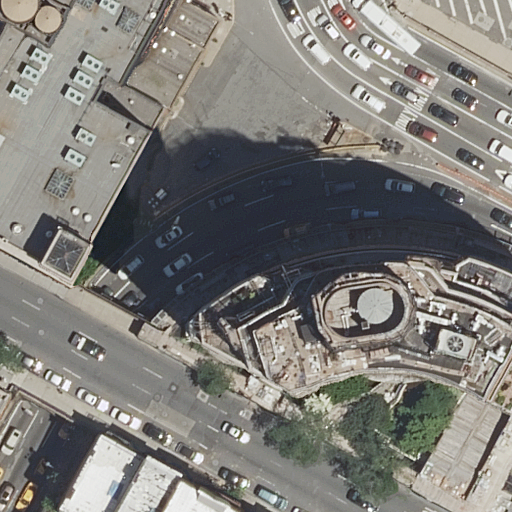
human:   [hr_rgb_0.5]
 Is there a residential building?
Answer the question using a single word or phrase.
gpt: yes

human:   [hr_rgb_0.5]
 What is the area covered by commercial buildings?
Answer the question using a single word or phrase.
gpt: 0m2

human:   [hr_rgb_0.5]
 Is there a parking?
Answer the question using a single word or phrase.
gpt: yes

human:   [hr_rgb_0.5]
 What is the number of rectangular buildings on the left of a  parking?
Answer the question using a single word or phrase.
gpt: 4

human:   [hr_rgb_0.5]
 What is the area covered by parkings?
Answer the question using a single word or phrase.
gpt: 105m2

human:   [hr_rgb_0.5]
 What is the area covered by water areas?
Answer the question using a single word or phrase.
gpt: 0m2

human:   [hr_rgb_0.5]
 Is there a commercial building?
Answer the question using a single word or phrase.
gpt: no

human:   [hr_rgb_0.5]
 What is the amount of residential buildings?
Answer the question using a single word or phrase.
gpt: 6

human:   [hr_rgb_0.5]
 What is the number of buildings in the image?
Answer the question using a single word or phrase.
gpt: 6

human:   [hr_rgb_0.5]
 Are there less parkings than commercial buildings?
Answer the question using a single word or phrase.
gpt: no

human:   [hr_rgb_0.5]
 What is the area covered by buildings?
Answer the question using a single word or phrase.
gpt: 2521m2

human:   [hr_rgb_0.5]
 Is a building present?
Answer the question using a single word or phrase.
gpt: yes

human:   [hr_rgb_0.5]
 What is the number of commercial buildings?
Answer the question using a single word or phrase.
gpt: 0

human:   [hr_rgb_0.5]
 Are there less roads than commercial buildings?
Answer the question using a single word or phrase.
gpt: no

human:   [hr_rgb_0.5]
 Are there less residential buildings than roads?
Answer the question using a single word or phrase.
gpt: yes

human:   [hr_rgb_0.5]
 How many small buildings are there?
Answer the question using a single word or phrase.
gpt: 3

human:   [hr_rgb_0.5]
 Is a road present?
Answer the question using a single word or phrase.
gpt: yes

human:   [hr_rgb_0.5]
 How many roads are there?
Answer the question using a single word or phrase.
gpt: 12

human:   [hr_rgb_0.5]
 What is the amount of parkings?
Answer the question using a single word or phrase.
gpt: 2

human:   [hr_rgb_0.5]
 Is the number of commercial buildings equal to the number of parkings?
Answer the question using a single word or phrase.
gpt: no

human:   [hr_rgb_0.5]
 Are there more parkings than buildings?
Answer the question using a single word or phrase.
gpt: no

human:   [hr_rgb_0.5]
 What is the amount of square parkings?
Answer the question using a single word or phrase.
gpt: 0

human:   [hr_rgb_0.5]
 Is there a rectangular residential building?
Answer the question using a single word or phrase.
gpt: yes

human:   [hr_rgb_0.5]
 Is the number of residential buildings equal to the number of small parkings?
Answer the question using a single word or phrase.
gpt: no

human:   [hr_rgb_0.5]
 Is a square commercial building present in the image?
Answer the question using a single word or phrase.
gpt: no

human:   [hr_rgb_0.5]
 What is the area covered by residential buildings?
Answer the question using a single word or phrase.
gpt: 2521m2

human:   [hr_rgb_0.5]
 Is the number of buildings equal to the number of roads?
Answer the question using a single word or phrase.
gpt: no

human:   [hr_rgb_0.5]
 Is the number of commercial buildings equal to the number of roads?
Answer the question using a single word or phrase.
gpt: no

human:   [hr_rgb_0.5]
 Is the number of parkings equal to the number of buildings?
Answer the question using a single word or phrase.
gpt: no

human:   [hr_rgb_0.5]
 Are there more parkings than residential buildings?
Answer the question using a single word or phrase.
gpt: no

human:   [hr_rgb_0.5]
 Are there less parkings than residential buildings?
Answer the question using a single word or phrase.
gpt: yes

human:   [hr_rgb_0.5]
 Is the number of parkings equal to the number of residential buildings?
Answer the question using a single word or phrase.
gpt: no

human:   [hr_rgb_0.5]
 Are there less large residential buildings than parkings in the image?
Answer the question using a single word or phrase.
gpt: no

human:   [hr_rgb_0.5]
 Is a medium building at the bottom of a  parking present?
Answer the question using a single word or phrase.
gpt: no

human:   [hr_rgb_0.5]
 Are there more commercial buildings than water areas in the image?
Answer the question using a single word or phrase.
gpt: no

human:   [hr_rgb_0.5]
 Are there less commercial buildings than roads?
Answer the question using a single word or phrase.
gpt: yes

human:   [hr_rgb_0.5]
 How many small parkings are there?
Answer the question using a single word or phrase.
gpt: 2

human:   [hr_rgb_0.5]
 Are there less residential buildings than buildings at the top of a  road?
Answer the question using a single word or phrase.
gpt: no

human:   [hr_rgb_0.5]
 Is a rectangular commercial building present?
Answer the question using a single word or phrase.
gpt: no

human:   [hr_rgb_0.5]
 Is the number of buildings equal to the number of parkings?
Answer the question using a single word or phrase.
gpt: no

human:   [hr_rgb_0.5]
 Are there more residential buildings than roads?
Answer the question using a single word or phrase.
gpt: no

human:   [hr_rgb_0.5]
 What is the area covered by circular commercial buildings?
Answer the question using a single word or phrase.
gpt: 0m2

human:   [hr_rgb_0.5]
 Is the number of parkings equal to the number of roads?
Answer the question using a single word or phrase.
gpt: no

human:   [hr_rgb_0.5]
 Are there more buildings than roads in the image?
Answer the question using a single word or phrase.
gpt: no

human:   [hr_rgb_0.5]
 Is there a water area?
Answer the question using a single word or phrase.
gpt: no

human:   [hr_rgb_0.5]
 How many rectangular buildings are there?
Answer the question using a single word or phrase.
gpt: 4

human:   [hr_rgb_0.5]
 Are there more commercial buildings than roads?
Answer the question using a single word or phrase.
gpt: no

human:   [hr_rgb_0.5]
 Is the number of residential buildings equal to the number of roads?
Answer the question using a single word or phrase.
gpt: no

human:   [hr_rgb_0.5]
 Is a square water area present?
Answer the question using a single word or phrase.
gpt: no

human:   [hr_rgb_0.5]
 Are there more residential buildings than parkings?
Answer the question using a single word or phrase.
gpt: yes

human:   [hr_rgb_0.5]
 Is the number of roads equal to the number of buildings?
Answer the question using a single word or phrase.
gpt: no

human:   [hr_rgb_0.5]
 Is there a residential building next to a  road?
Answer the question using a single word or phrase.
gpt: yes

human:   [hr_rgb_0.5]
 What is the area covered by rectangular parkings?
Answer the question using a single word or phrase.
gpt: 105m2

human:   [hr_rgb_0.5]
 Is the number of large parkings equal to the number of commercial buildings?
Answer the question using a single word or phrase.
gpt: yes

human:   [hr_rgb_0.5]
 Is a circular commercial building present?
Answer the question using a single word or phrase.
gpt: no

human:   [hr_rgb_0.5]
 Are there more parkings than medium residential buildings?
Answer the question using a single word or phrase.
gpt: yes

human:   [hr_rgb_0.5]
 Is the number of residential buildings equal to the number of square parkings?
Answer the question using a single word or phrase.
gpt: no

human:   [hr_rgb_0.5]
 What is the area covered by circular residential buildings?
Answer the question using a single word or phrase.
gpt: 0m2

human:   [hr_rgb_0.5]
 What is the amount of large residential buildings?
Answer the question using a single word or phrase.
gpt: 2

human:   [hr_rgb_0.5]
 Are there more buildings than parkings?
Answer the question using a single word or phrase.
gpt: yes

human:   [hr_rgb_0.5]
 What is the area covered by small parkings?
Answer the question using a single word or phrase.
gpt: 105m2

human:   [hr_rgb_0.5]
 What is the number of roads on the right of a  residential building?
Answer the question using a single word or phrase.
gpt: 10

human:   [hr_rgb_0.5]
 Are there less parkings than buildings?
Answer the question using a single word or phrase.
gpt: yes

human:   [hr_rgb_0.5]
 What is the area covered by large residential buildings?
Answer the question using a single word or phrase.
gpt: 2253m2